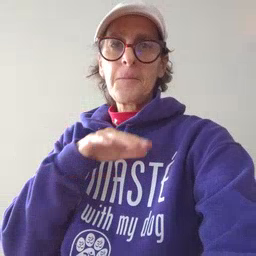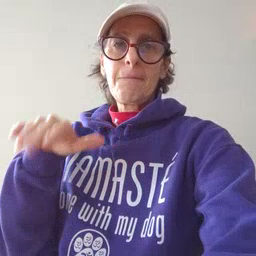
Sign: pool